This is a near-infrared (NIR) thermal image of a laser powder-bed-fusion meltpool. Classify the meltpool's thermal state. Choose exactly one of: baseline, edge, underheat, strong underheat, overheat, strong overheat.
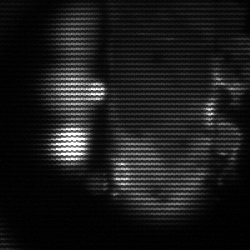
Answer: strong underheat